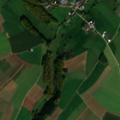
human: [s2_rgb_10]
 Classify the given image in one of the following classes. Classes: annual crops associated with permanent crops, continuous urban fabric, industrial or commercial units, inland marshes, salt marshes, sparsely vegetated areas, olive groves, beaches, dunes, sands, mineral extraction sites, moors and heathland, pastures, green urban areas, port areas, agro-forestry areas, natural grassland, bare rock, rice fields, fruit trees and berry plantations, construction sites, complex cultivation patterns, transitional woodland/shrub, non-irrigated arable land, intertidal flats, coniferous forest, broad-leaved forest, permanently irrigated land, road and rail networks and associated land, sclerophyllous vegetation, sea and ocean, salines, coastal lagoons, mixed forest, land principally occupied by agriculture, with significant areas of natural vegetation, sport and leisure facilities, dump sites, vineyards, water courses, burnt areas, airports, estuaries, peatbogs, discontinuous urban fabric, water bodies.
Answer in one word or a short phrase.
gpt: non-irrigated arable land, pastures, complex cultivation patterns, land principally occupied by agriculture, with significant areas of natural vegetation